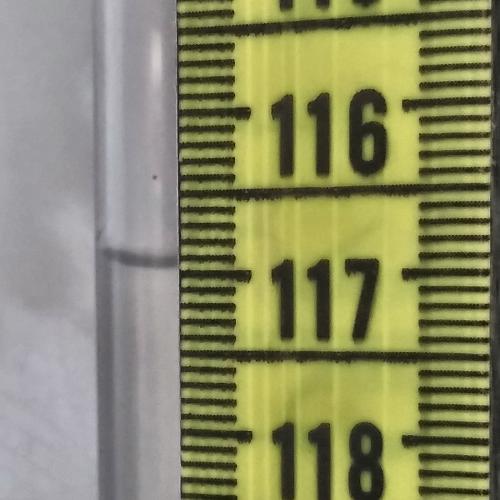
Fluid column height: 116.9 cm